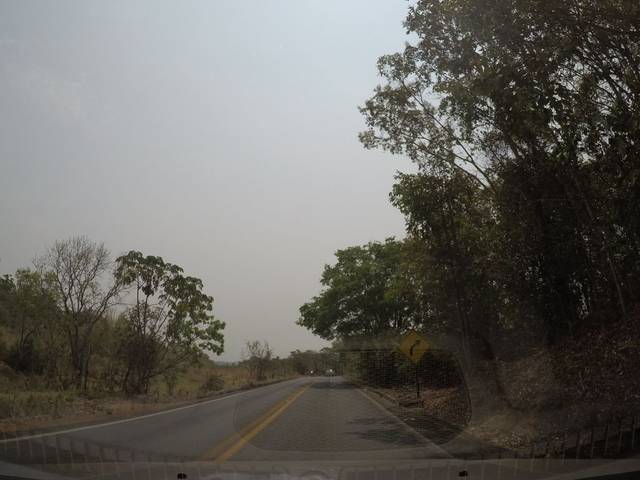
Region: Brazil
Coordinates: -15.877, -48.928